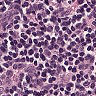
Metastatic tissue present: no